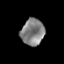
Tissue: prostate
Cell type: Epithelial cells
Senescence score: 0.2906
Nuclear area (px): 606
Mean DAPI intensity: 130.066